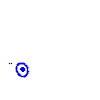
Particle: pion